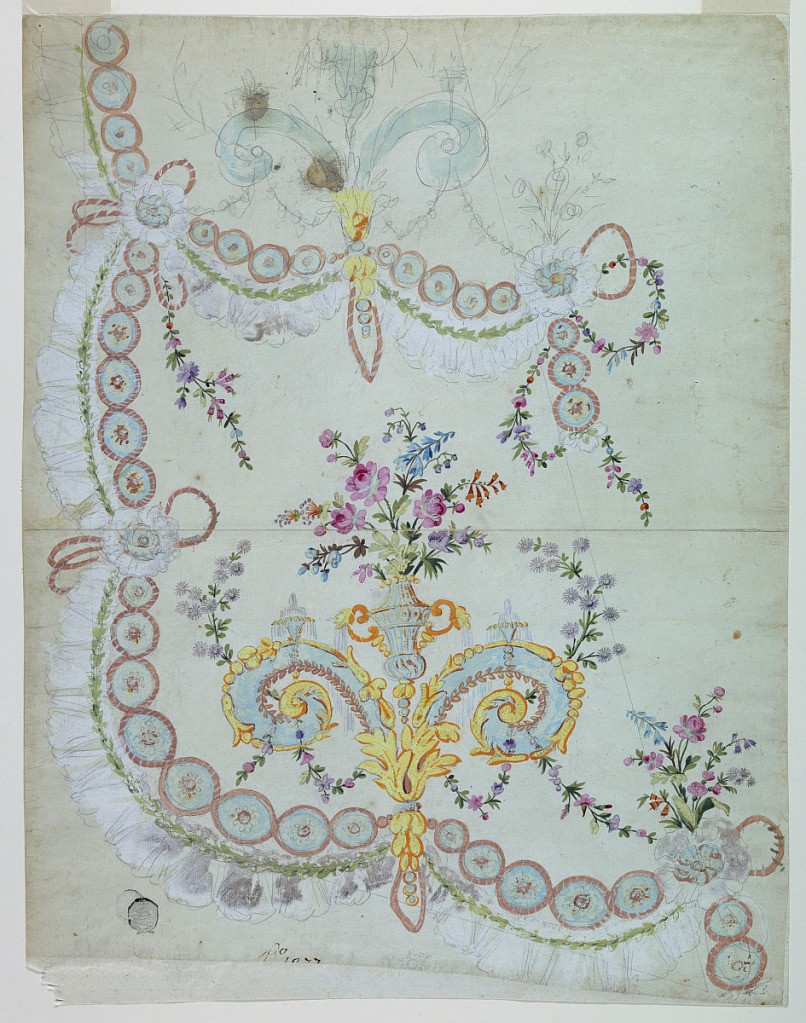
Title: Design no. 1877 for the Embroidery of the Lower Front Part of the "Fabrique de St. Ruf"
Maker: Fabrique de Saint Ruf, Lyon, France
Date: ca. 1785
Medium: Graphite, brush and gouache on paper
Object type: Drawing
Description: A vase with a bunch of flowers and two fountains rising from a palmette calyx the bottom of which is flanked by a row of disks formed by intertwined waved strips. Bottom left, top parts of: "Po 18 (?) 77" in ink.